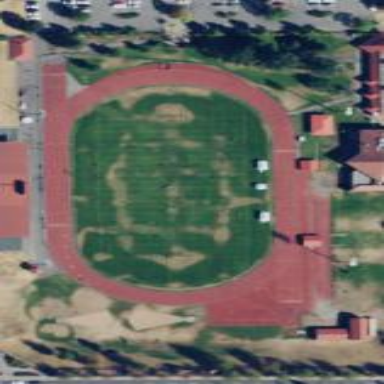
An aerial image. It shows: Grass pitch dedicated to athletics.